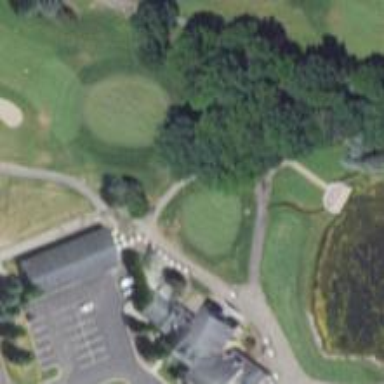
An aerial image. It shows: Service road designated as golf cart path.